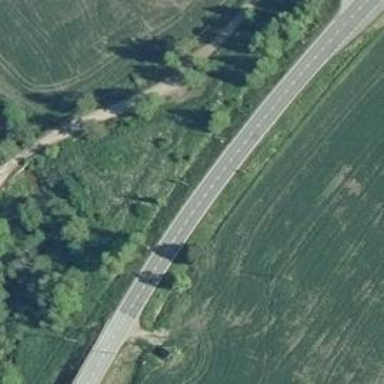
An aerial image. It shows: Secondary road with asphalt surface.